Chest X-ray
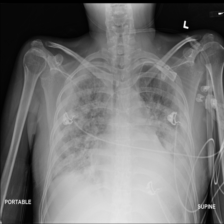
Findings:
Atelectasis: negative
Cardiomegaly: negative
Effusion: positive
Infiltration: negative
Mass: negative
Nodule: negative
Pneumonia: negative
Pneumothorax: negative
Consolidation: positive
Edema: negative
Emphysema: negative
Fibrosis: negative
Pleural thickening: negative
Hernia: negative